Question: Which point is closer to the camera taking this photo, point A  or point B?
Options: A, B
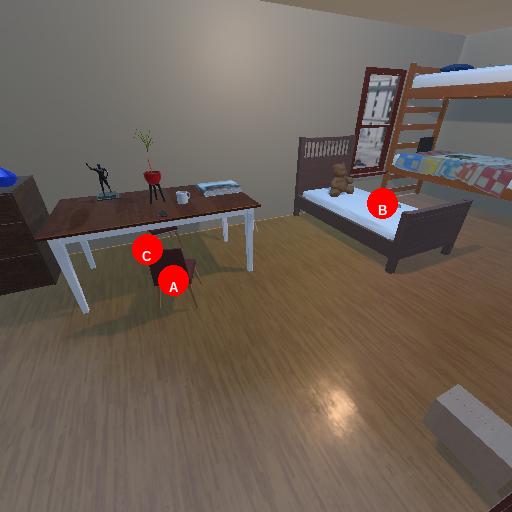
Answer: A